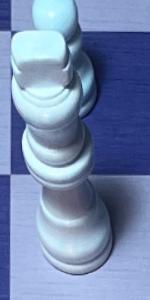
Label: King_White